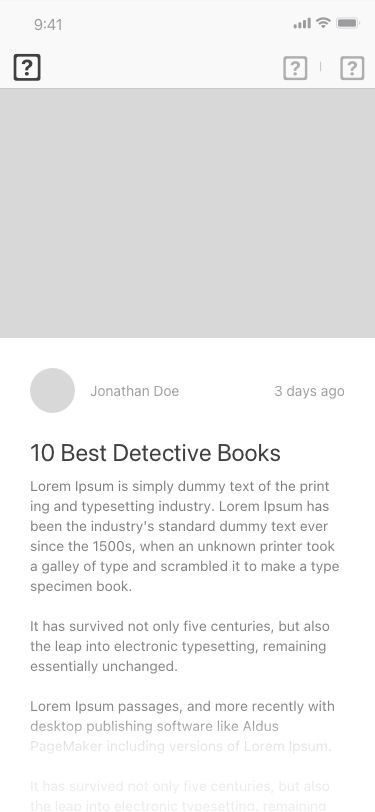
Text in this UI design:
Jonathan Doe
3 days ago
10 Best Detective Books
Lorem Ipsum is simply dummy text of the print ing and typesetting industry. Lorem Ipsum has been the industry's standard dummy text ever since the 1500s, when an unknown printer took a galley of type and scrambled it to make a type specimen book.

It has survived not only five centuries, but also the leap into electronic typesetting, remaining essentially unchanged.

Lorem Ipsum passages, and more recently with desktop publishing software like Aldus PageMaker including versions of Lorem Ipsum.

It has survived not only five centuries, but also the leap into electronic typesetting, remaining essentially unchanged. It was popularised in the 1960s with the release of Letraset sheets containing.



|